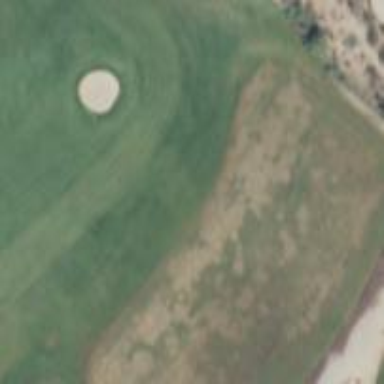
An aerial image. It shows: Grass area designated as golf tee.